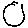
Label: circle